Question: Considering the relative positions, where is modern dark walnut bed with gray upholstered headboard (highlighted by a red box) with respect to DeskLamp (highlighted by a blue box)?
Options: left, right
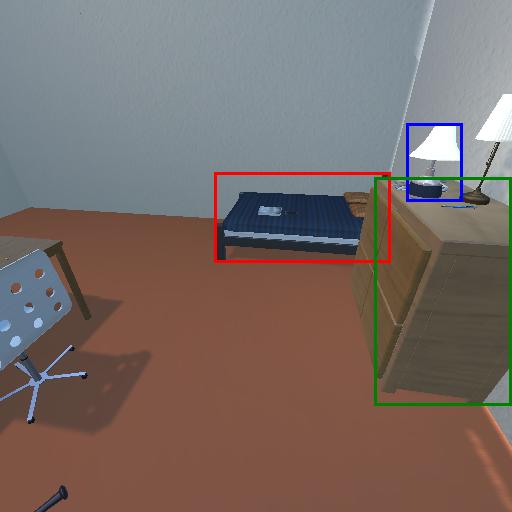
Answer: left